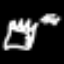
Label: fork